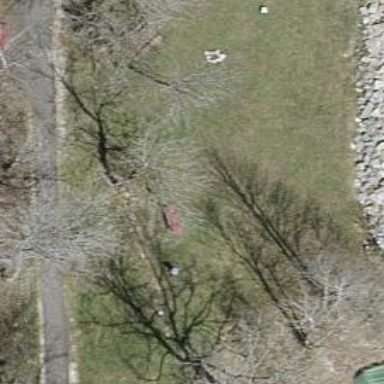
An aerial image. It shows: Red bench.